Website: walmart
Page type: cross-sells
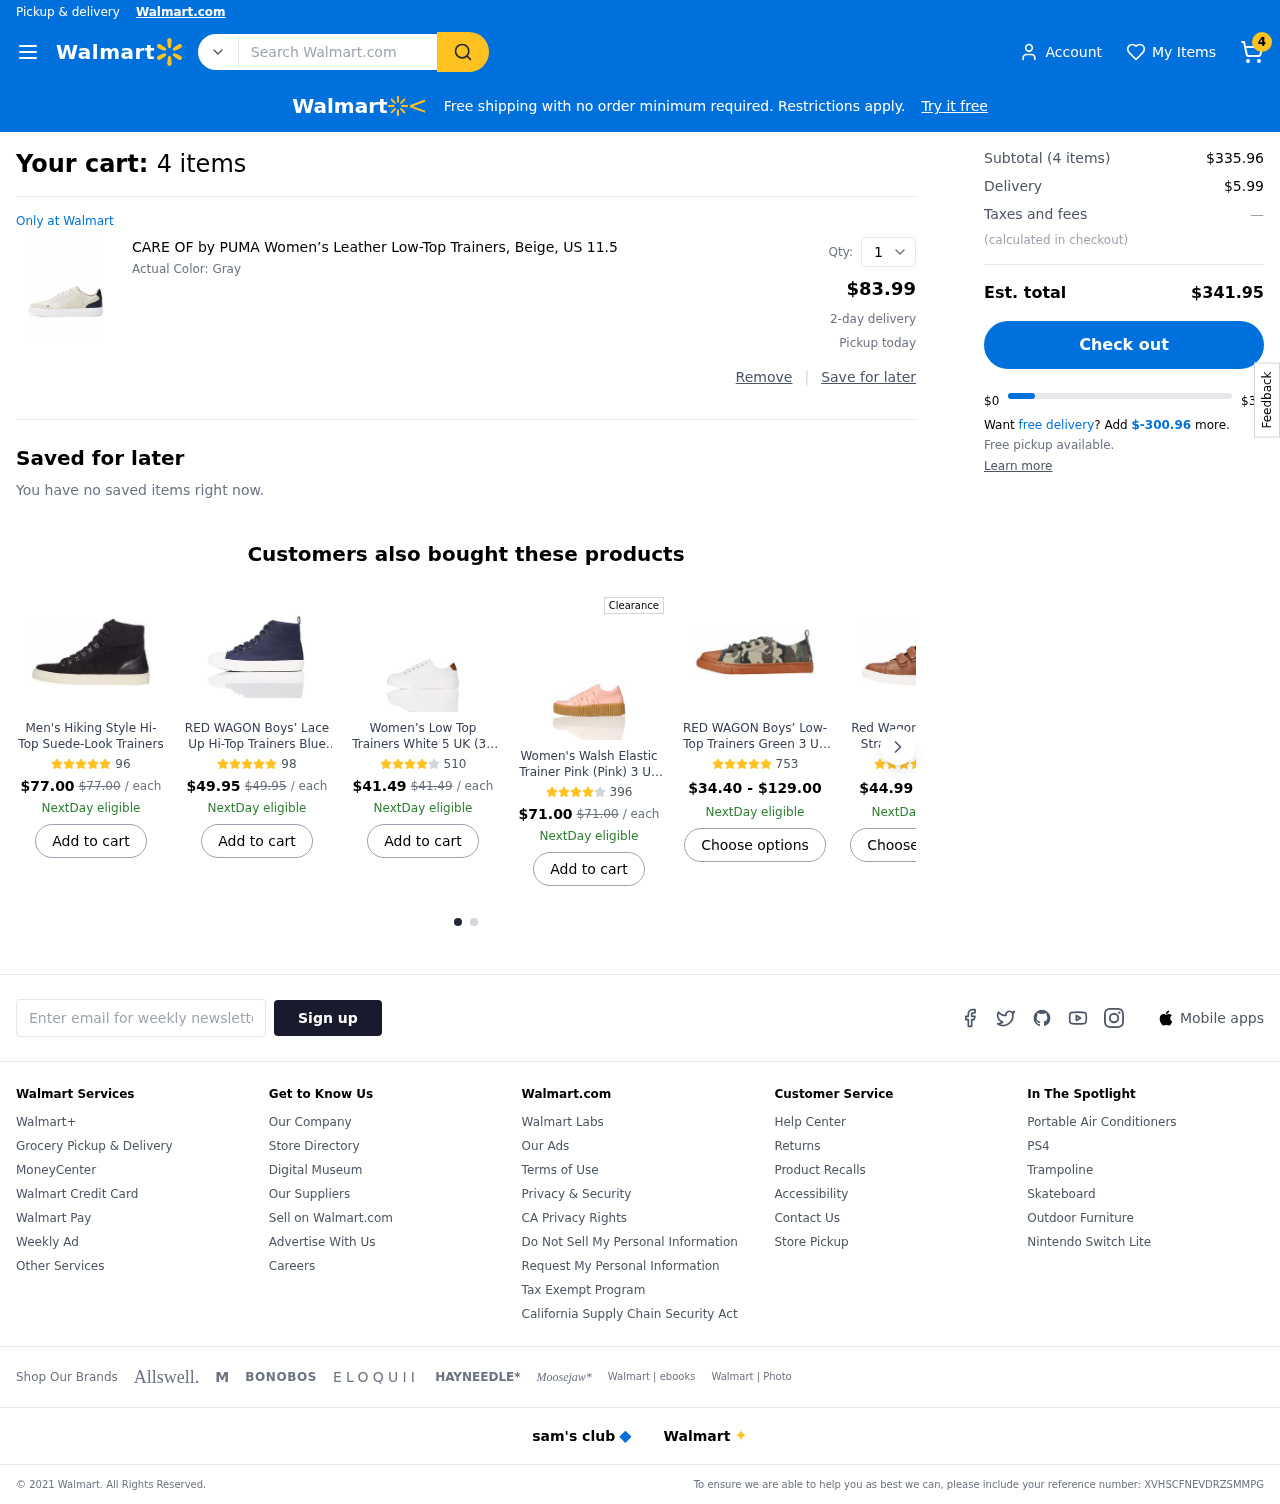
Product elements: key: PRODUCT1_NAME
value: CARE OF by PUMA Women’s Leather Low-Top Trainers, Beige, US 11.5
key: PRODUCT1_PRICE
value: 83.99
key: PRODUCT1_QUANTITY
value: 1
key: PRODUCT6_PRICE
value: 43
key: PRODUCT7_PRICE
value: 49.99
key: PRODUCT2_NAME
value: Men's Hiking Style Hi-Top Suede-Look Trainers
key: PRODUCT2_NUM_RATINGS
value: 96
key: PRODUCT2_PRICE
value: $77.00
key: PRODUCT2_ORIGINAL_PRICE
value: $77.00
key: PRODUCT3_NAME
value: RED WAGON Boys’ Lace Up Hi-Top Trainers Blue (Navy) 3 UK (35.5 EU)
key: PRODUCT3_NUM_RATINGS
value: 98
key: PRODUCT3_PRICE
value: $49.95
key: PRODUCT3_ORIGINAL_PRICE
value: $49.95
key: PRODUCT4_NAME
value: Women’s Low Top Trainers White 5 UK (38 EU)
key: PRODUCT4_NUM_RATINGS
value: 510
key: PRODUCT4_PRICE
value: $41.49
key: PRODUCT4_ORIGINAL_PRICE
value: $41.49
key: PRODUCT5_NAME
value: Women's Walsh Elastic Trainer Pink (Pink) 3 UK (36 EU)
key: PRODUCT5_NUM_RATINGS
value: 396
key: PRODUCT5_PRICE
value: $71.00
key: PRODUCT5_ORIGINAL_PRICE
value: $71.00
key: PRODUCT6_NAME
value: RED WAGON Boys’ Low-Top Trainers Green 3 UK (35.5 EU)
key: PRODUCT6_NUM_RATINGS
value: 753
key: PRODUCT7_NAME
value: Red Wagon Boys' Triple Strap Chukka Hi-Top Trainers
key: PRODUCT7_NUM_RATINGS
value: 1566
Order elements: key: ORDER_NUM_ITEMS
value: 4
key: ORDER_NUM_ITEMS
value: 4 items
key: ORDER_SUBTOTAL
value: $335.96
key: ORDER_SHIPPING_COST
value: $5.99
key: ORDER_TOTAL
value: $341.95
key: ORDER_FREE_DELIVERY_REMAINING
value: $-300.96
Search elements: key: HEADER_SEARCH
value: Search Walmart.com